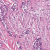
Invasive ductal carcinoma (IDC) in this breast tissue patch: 1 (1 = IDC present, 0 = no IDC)